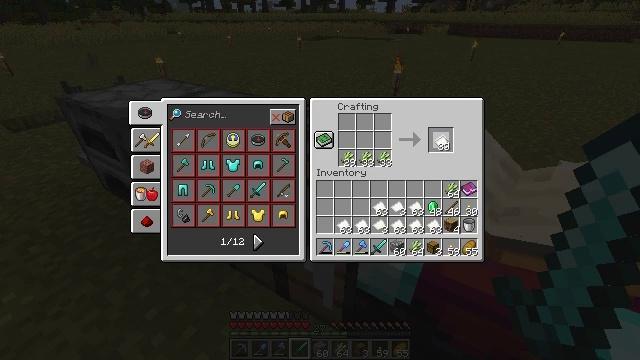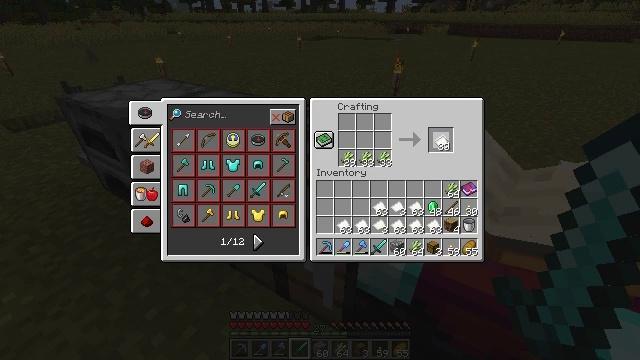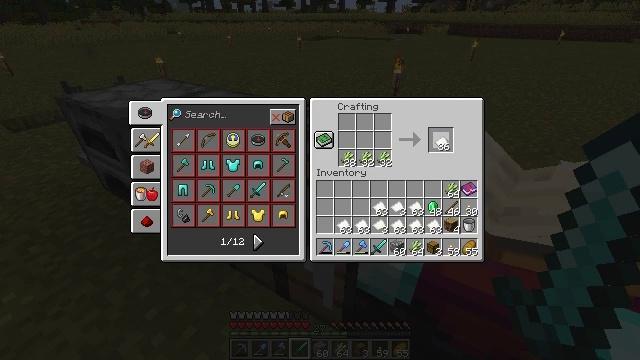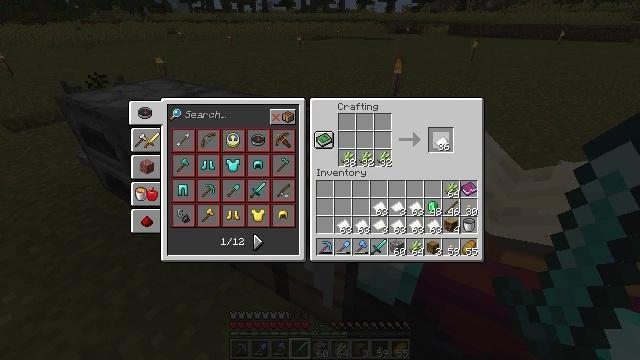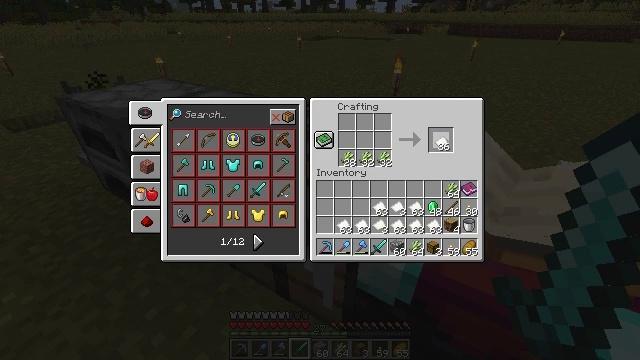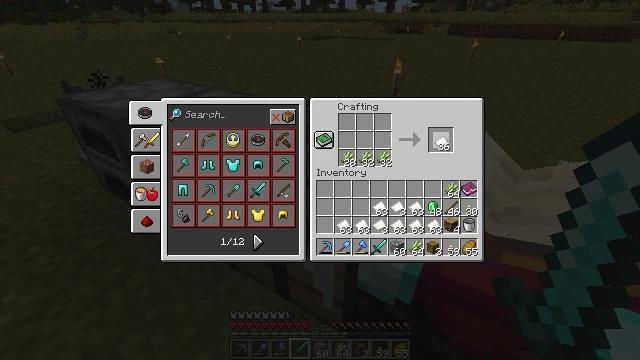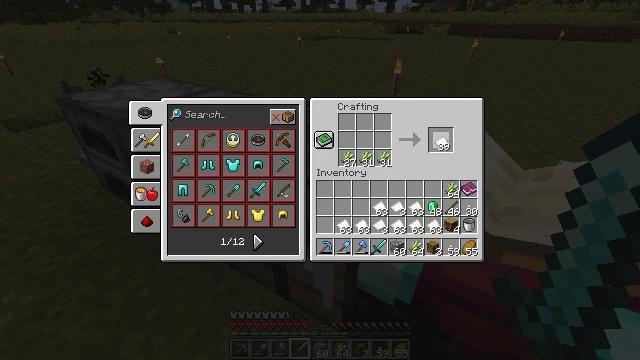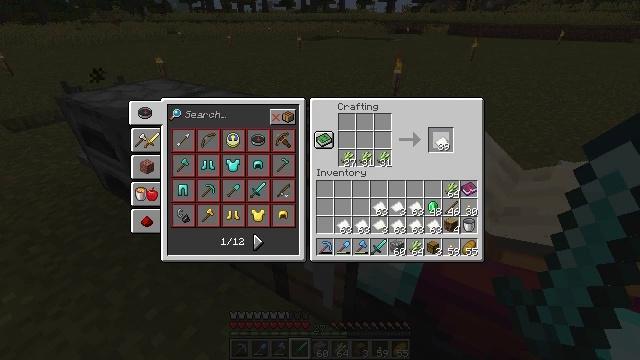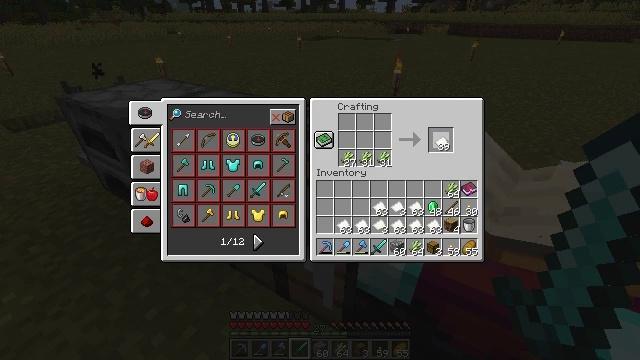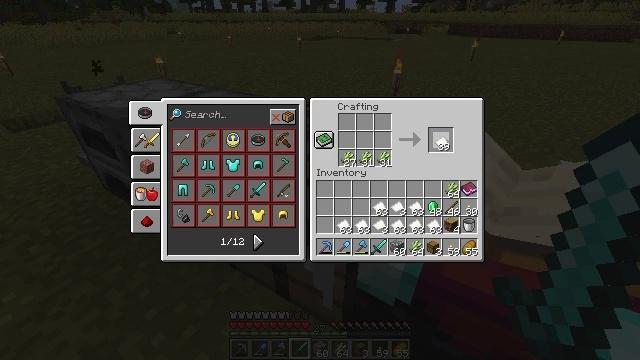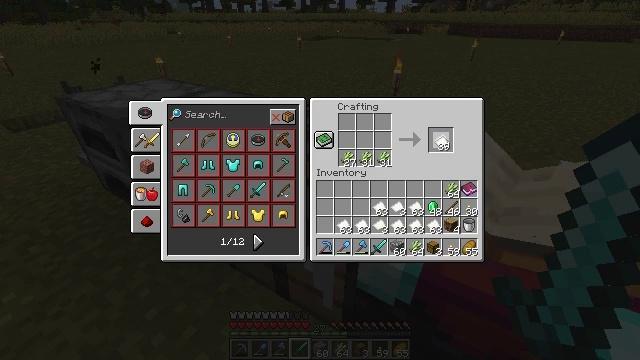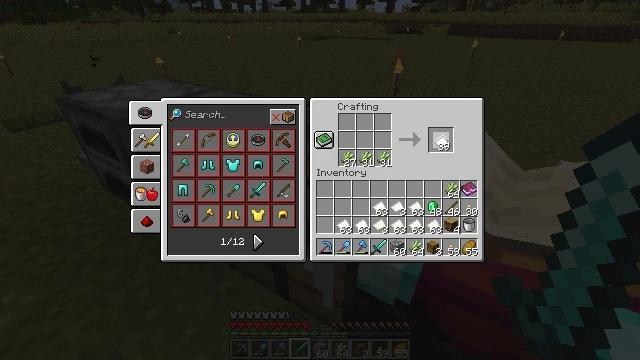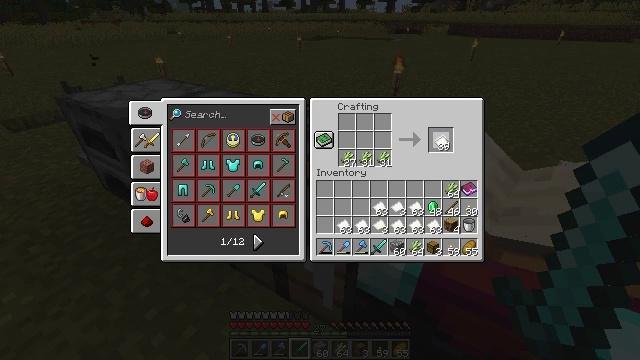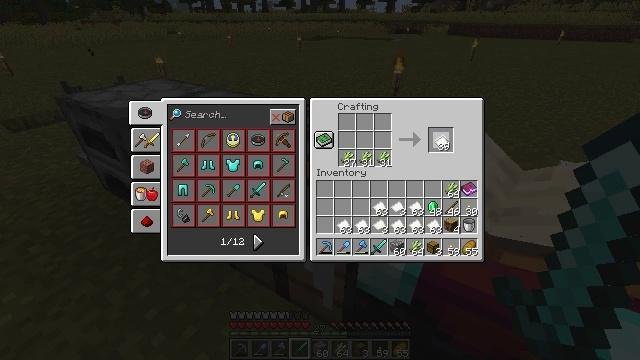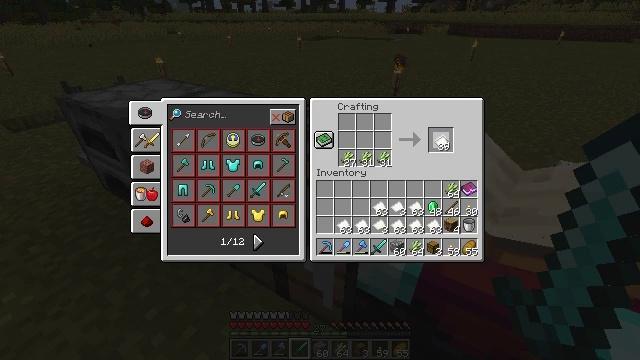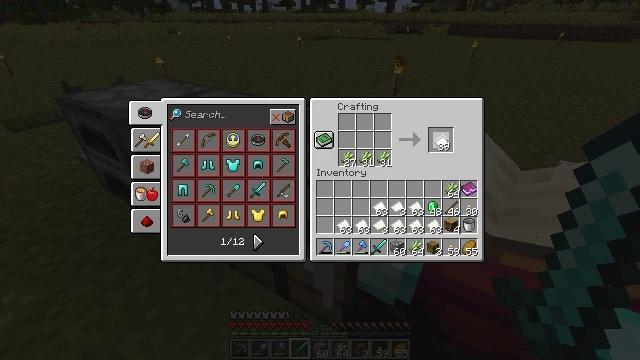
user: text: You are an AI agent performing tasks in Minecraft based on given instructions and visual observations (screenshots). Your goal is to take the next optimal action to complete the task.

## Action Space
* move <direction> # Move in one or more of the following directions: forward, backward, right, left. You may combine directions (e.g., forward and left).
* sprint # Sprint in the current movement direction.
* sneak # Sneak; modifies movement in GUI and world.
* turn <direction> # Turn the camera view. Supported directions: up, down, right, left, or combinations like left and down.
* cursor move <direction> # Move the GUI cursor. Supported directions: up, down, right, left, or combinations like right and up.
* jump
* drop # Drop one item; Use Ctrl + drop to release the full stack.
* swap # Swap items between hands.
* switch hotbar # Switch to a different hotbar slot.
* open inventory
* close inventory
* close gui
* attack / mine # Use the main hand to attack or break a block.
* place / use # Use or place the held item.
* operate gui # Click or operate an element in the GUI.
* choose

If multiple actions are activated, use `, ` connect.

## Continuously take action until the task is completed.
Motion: motion action
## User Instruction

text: Utilize the crafting table to make paper.
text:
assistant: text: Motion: operate gui
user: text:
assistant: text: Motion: no_op
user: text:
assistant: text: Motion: operate gui
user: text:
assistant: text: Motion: operate gui
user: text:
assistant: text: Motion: operate gui
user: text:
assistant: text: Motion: no_op
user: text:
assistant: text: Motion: operate gui
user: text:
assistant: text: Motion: operate gui
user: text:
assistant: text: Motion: operate gui
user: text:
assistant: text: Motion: operate gui
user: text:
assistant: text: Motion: operate gui
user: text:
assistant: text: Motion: operate gui
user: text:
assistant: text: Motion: operate gui
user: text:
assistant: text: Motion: operate gui
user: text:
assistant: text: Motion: operate gui
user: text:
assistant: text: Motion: operate gui
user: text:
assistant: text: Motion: no_op
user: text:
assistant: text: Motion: operate gui
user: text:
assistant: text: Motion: operate gui
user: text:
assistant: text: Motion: operate gui
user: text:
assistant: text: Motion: no_op
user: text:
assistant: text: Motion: operate gui
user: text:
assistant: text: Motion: operate gui
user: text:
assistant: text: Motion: operate gui
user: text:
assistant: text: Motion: no_op
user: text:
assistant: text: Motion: operate gui
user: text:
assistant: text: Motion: operate gui
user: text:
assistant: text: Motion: operate gui
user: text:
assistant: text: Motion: operate gui
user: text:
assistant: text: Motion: operate gui